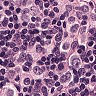
Metastatic tissue present: yes